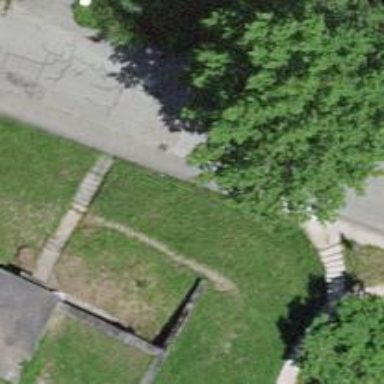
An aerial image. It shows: Unpaved path.